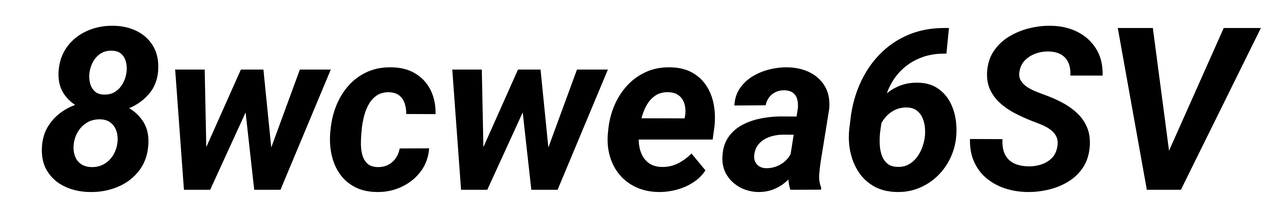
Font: Roboto-Italic_Bold_Italic